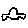
Label: car